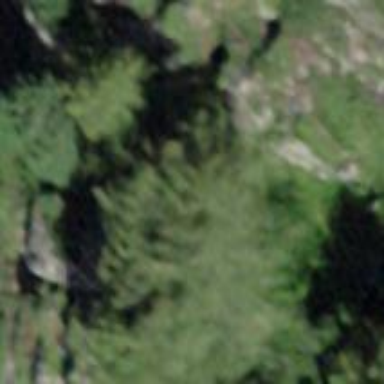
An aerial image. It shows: Forest area dominated by needle-leaved trees.